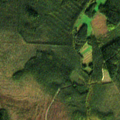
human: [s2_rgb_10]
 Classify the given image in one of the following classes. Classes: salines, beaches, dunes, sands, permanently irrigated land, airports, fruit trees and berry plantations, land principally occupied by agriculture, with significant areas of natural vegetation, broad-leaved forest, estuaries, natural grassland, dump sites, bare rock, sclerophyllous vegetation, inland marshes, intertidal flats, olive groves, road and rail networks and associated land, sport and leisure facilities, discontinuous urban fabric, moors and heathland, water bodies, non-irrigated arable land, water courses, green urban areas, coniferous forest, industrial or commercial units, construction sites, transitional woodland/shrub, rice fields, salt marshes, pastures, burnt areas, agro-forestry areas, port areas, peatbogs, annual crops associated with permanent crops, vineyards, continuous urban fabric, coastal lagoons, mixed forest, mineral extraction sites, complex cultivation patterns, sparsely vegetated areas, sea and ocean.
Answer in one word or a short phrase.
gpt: land principally occupied by agriculture, with significant areas of natural vegetation, coniferous forest, mixed forest, peatbogs